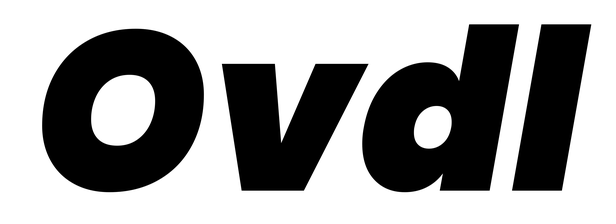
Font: Poppins-BlackItalic